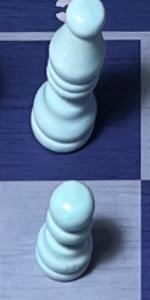
Label: Pawn_White